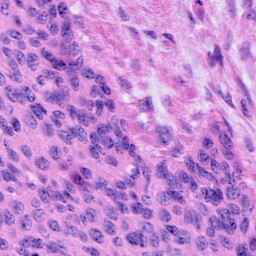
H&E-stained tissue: Cervix